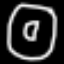
Label: donut